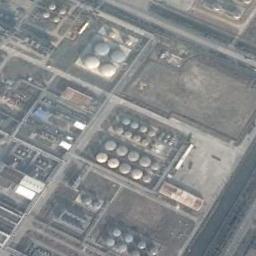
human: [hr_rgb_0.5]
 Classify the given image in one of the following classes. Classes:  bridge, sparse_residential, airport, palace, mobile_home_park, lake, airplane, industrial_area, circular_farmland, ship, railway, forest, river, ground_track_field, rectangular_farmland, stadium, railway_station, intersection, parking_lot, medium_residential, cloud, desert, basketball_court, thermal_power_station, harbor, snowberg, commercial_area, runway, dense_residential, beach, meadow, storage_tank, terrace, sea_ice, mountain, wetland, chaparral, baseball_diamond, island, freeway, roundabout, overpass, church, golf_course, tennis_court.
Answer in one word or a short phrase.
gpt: storage_tank